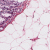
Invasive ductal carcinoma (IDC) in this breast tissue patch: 0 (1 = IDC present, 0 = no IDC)